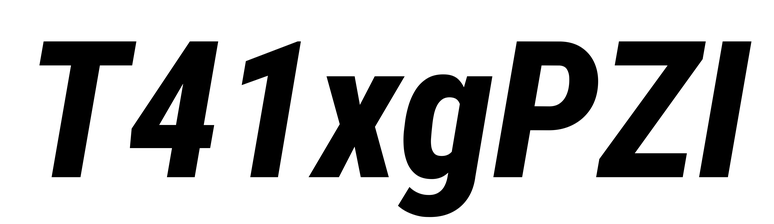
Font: Roboto-Italic_Condensed_ExtraBold_Italic